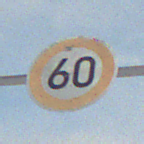
Verkehrszeichen: Geschwindigkeit60
Umgebung: Outdoor, Nature
Tageszeit: MorningAfternoon
Wetter: Overcast
Licht: Natural
Jahreszeit: Winter
Kontrast: LowContrast